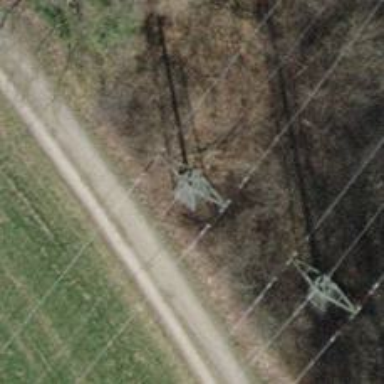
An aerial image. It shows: Power line in the image.